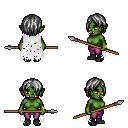
a pixel art fantasy rpg character, female body template, orc, green skin, white tattered cape, magenta pants, gray bangs hairstyle, bracelets, black shoes, spear, four views (front, back, left, right), 2x2 character sprite sheet, small pixel art, hard edges, no anti-aliasing